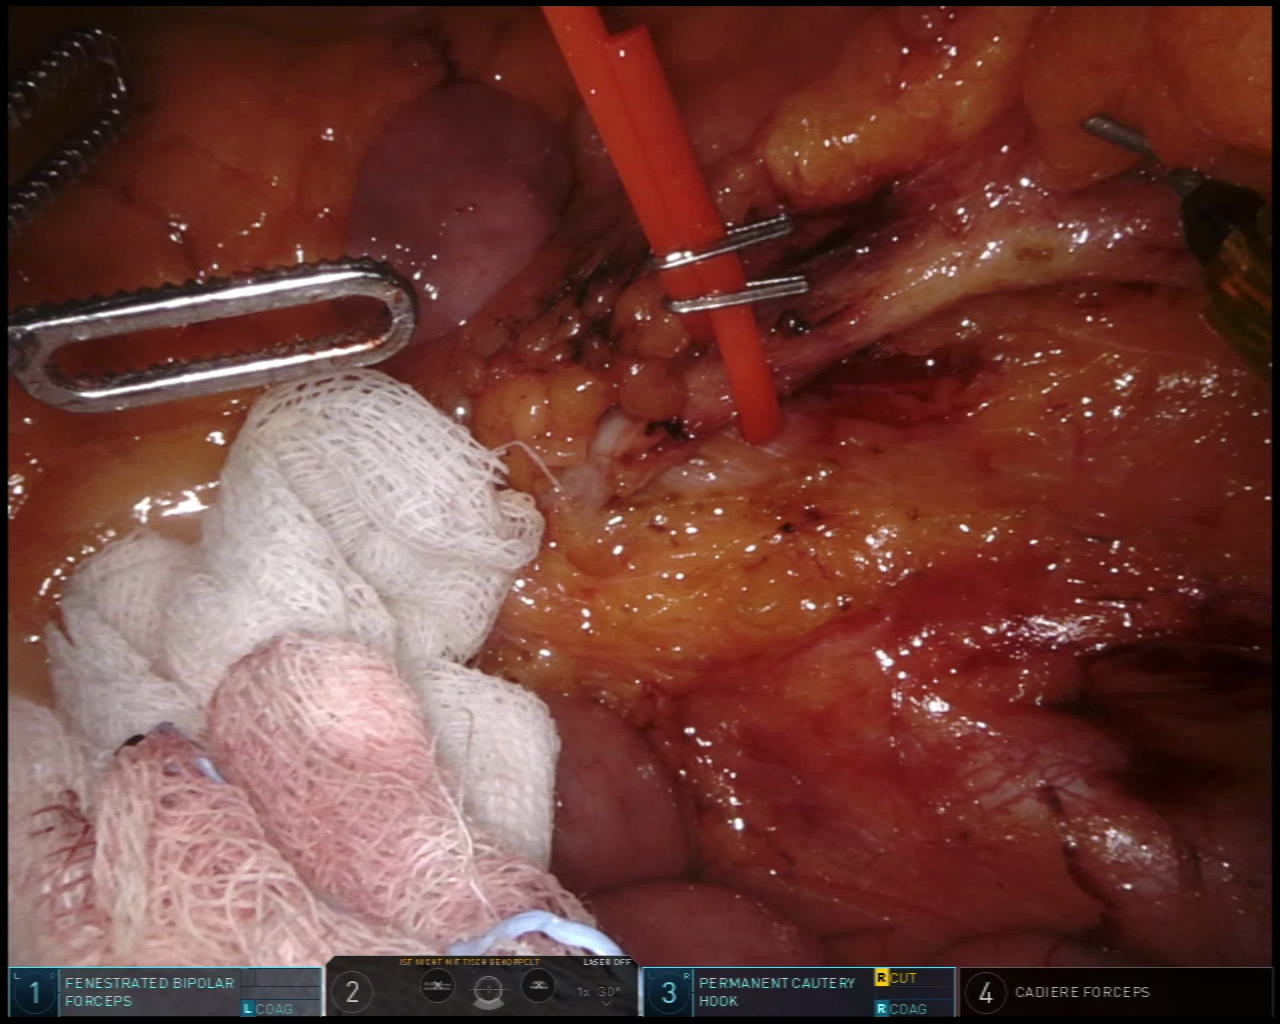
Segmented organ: small_intestine
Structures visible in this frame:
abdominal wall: no
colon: no
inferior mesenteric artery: yes
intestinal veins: no
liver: no
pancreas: no
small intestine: yes
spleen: no
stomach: no
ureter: yes
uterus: no
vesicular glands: no